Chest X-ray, AP view. Patient: 65 years old, sex M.
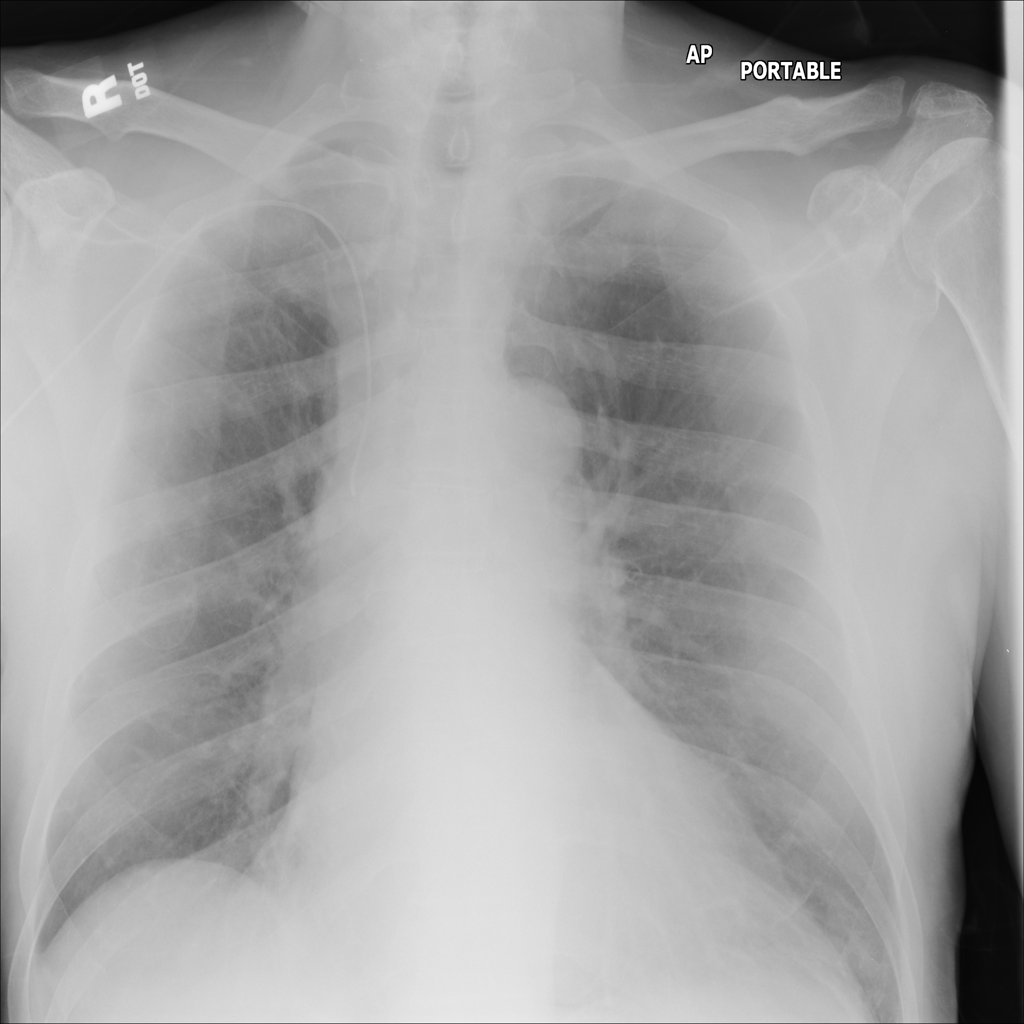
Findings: No Finding